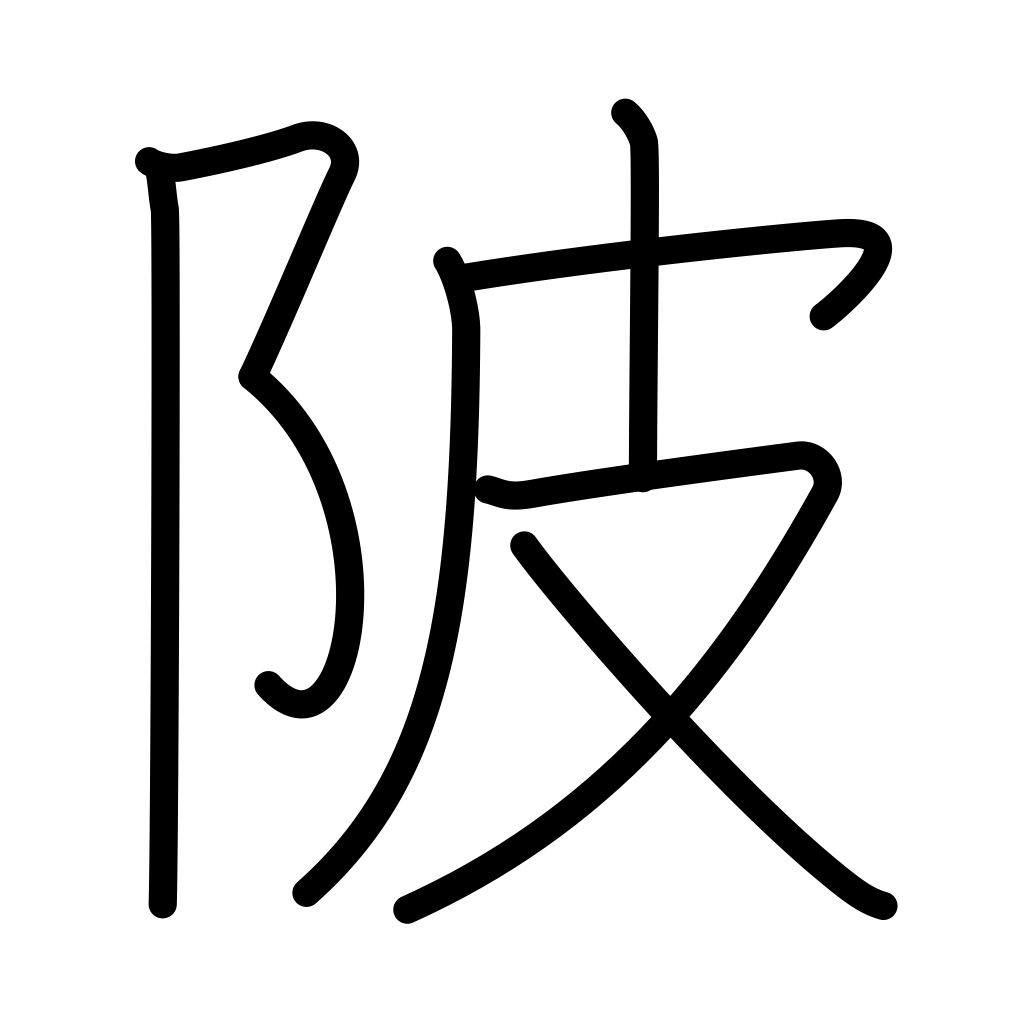
Meaning: levee, embankment, hill, slope